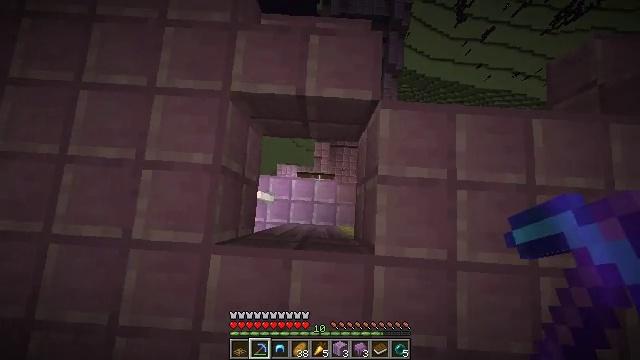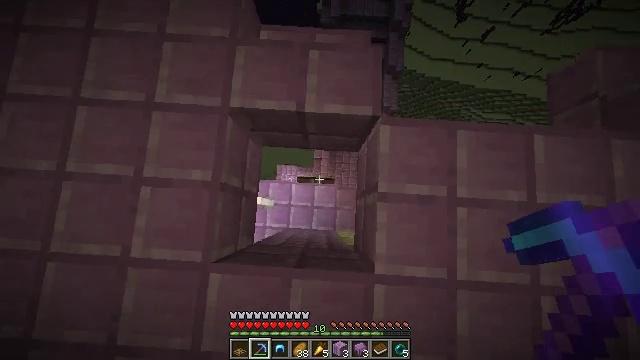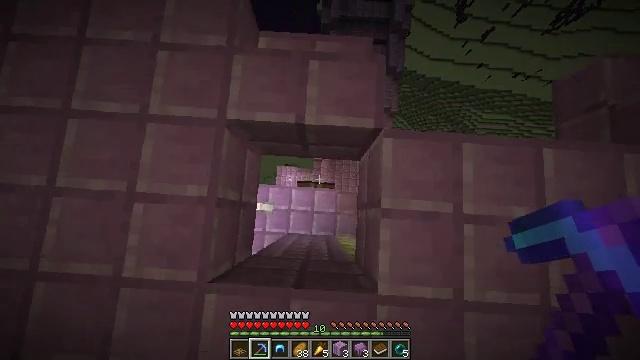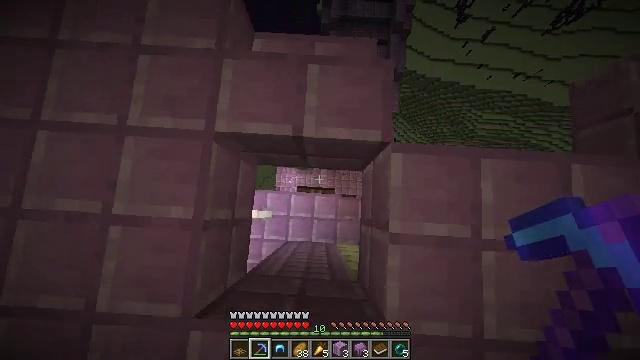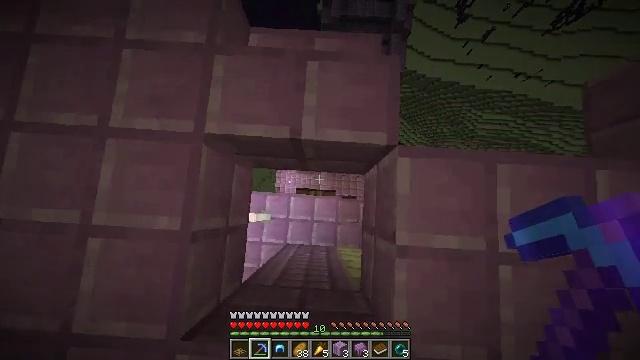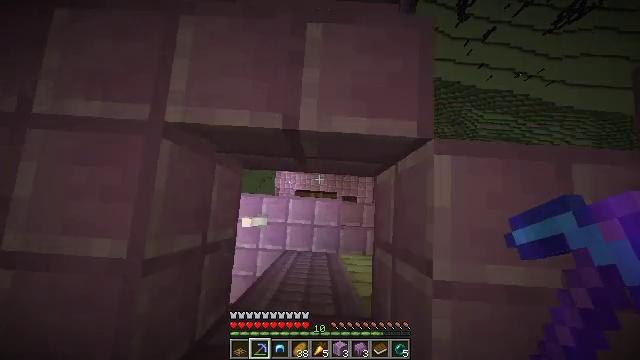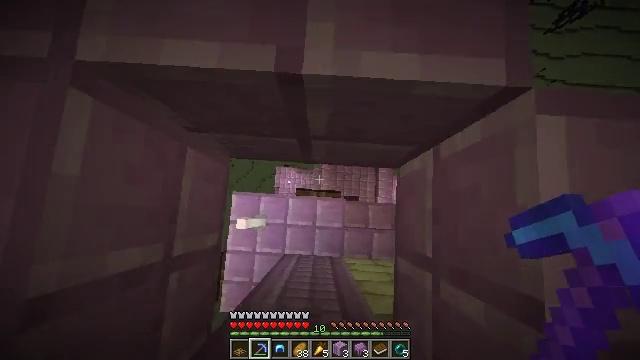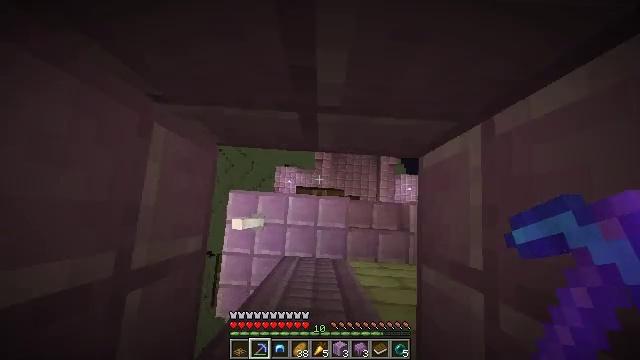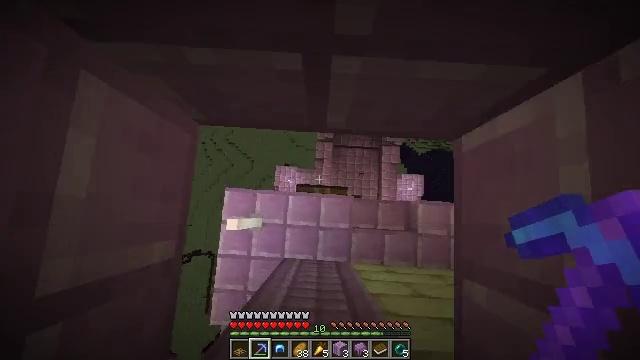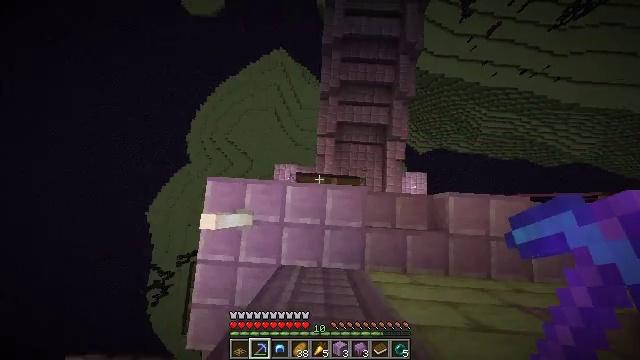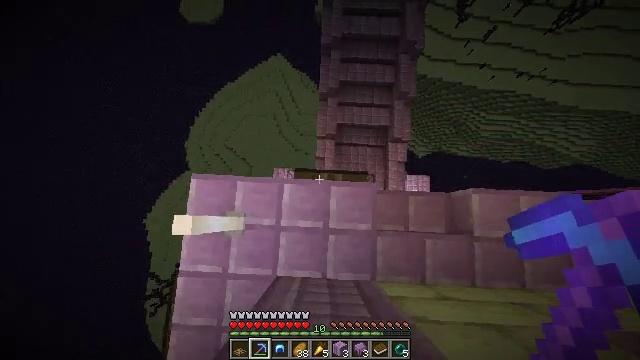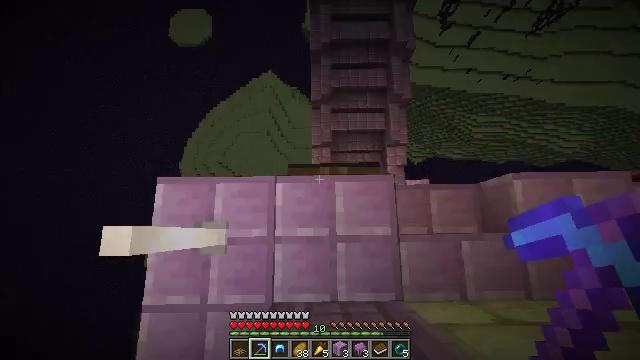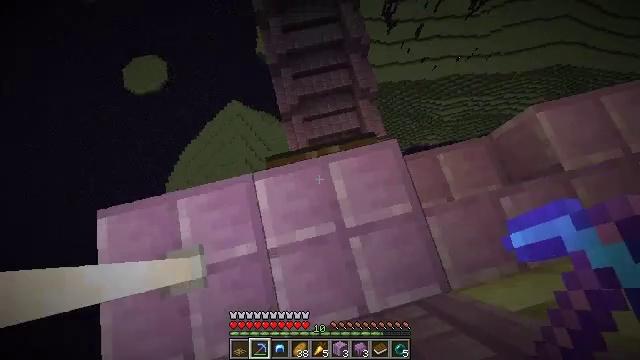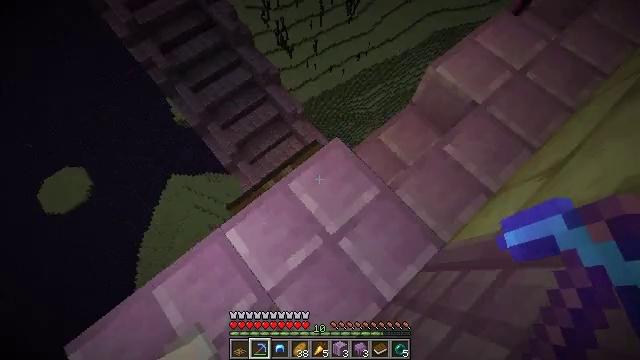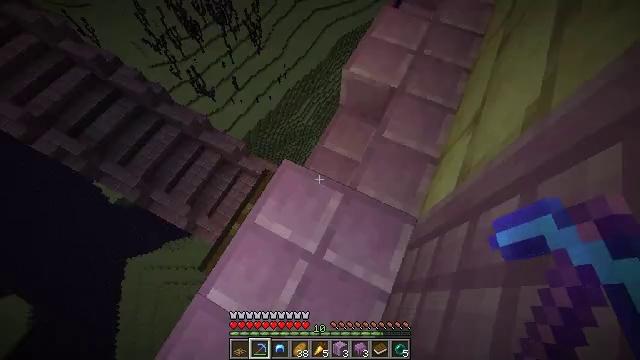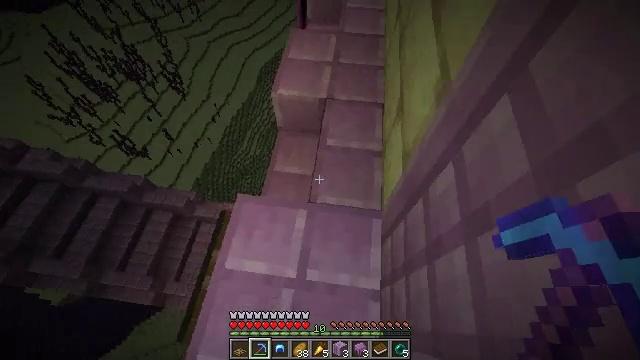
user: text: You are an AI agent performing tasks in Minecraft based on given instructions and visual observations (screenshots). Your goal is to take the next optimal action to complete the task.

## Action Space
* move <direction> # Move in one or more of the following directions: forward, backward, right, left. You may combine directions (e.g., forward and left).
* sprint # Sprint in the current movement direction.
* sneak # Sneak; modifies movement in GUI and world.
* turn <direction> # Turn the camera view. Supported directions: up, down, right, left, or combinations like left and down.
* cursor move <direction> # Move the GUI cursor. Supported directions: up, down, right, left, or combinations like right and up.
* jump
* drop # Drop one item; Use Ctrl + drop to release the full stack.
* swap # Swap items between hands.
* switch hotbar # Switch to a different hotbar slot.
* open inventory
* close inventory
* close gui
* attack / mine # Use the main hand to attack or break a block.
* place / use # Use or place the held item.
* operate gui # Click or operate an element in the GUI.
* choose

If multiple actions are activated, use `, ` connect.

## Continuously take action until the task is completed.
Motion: motion action
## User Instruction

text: Mine the purpur stairs.
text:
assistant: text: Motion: move forward
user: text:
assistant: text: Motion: move forward
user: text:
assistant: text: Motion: move forward
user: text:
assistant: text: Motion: no_op
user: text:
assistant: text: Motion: move left
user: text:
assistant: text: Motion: move left
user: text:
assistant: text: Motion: move back and move left
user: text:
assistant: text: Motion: move back
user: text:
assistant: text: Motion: move back
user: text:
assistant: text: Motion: move back, turn up
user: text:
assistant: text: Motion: move back, turn right and up
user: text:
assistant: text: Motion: turn right and up
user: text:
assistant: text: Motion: turn right and up
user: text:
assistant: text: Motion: turn right and up
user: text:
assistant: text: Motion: turn right and up
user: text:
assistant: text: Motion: turn right and up
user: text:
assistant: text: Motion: turn right and up
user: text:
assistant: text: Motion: sneak
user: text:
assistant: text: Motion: sneak
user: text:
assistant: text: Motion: sneak
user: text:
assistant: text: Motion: sneak
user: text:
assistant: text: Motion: sneak
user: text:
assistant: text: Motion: no_op
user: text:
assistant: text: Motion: turn left
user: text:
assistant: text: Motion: turn left and up
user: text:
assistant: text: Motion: sneak, turn left and up
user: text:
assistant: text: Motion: sneak, turn left and up
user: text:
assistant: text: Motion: move forward, turn left and up
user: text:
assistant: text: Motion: move forward, turn up
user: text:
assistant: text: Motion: move forward